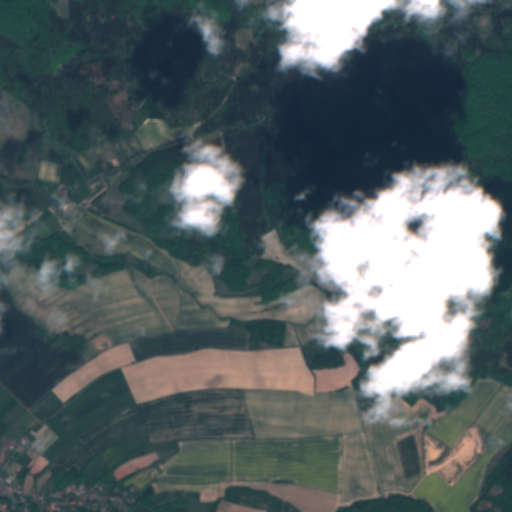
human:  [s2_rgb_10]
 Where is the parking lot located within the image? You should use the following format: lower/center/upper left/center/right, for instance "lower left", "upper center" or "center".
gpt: The parking lot is located in the lower left of the image.
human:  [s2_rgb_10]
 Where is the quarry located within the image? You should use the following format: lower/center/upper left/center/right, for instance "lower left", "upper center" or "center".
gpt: The quarry is located in the lower right of the image.
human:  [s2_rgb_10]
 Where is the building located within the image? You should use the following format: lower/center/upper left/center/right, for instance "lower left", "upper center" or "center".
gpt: There is no building in the image.